Question: I'd like a box plot that looks just like the one below. But instead of the default, I'd like to present and .
The 95% confidence intervals could mean (i) extending the boxes and removing the whiskers, or (ii) having just a mean and whiskers, and removing the boxes. Or if people have other ideas for presenting 95% confidence intervals in a plot like this, I'm open to suggestions. The final goals is to show mean and conf intervals for data across multiple categories on the same plot.
'''
set.seed(1234)
df <- data.frame(cond = factor( rep(c("A","B"), each=200) ),
rating = c(rnorm(200),rnorm(200, mean=.8))
ggplot(df, aes(x=cond, y=rating, fill=cond)) + geom_boxplot() +
guides(fill=FALSE) + coord_flip()
'''

Image and code source: <URL>
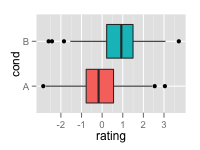
Answer: You can hide the outliers by setting the size to 0:
'''
ggplot(df, aes(x=cond, y=rating, fill=cond)) +
geom_boxplot(outlier.size = 0) +
guides(fill=FALSE) + coord_flip()
'''
You can add the mean to the plot with the 'stat_summary' function:
'''
ggplot(df, aes(x=cond, y=rating, fill=cond)) +
geom_boxplot(outlier.size = 0) +
stat_summary(fun.y="mean", geom="point", shape=23, size=4, fill="white") +
guides(fill=FALSE) +
coord_flip()
'''